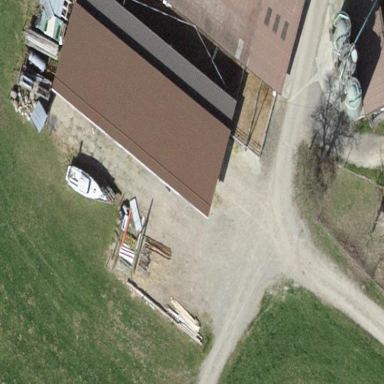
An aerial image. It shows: Farm auxiliary building.